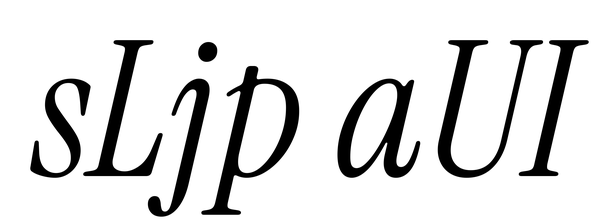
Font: InstrumentSerif-Italic